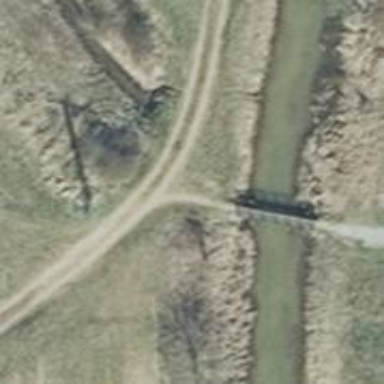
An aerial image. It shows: Culvert tunnel.